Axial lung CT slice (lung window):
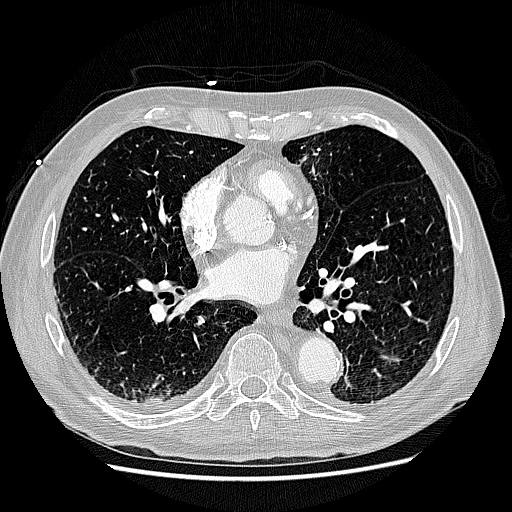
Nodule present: no